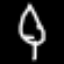
Label: leaf